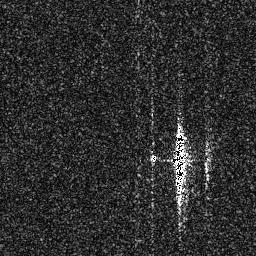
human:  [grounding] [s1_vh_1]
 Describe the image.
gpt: In the satellite image, there is  <ref>1 medium ship </ref> <box>[[66, 47, 73, 81, 0]]</box> located at center.